Question: I want to add background color to the x axis labels in a chart line and also to put y axis above the grid line as shown in the screenshot. Is it possible to achieve this without customising the library?

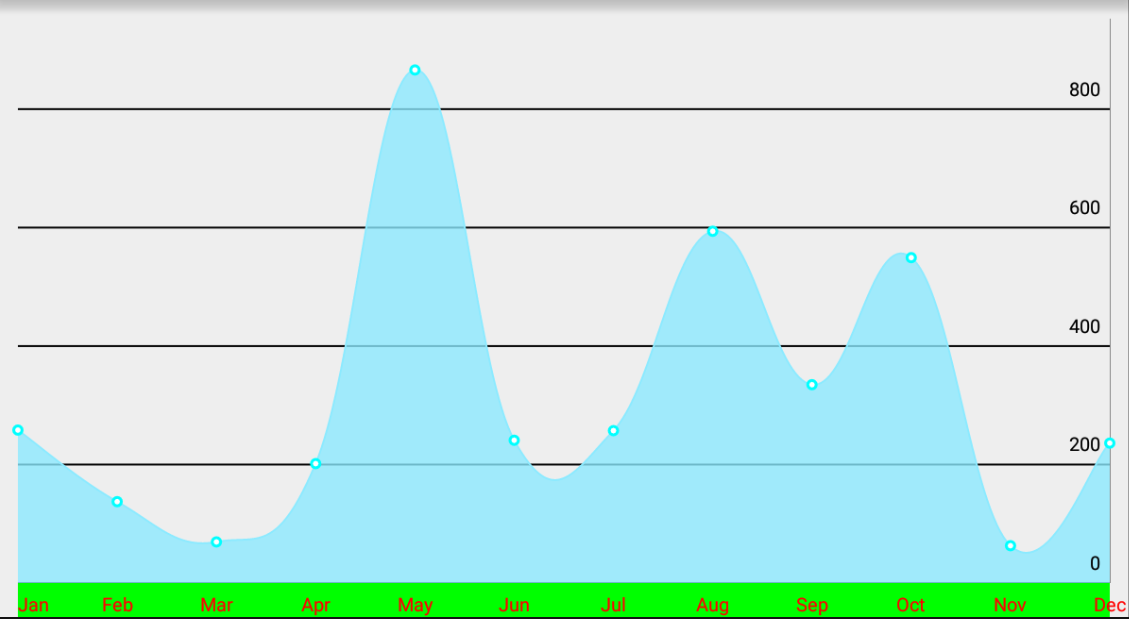
Answer: I didnt want to mess with the Library so I had to extend few classes and override few methods to meet my requirement. What I did is as follows:
extend XAxis class and override:
'''
private int mXAxisLabelBackgroundColor = Color.argb(200, 140, 234, 255);
/**
* boolen used to enable or disable label background, default is enabled
*/
private boolean mEnableLabelBackground = false;
public CustomXAxis(){
super();
}
public void setLabelBackgroundColor(int color){
mXAxisLabelBackgroundColor = color;
}
public void setLabelBackgroundColor(String colorHex){
mXAxisLabelBackgroundColor = Color.parseColor(colorHex);
}
public int getXAxisLabelBackgroundColor(){
return mXAxisLabelBackgroundColor;
}
/**
* Enable/disable X Axis label background, default is disabled.
* @param enable
*/
public void setDrawLabelBackground(boolean enable){
mEnableLabelBackground = enable;
}
/**
*
* @return boolean true if drawing label background is enabled otherwise false
*/
public boolean isDrawLabelBackgroundEnabled(){
return mEnableLabelBackground;
}
'''
Extend XAxisRenderer and override drawLabels(Canvas c, float pos). Draw a rectangle just before drawing labels.
'''
if (((CustomXAxis)mXAxis).isDrawLabelBackgroundEnabled()) {
drawLabelBackground(c);
}
'''
Extend YAxis and just add an accessor and mutator to set the Yaxis label above or below the gridline.
'''
private float mYLabelPosition = 0f;
public CustomYAxisRight(){
super(AxisDependency.RIGHT);
}
/**
* Sets the label position above or below the gridline.
* <p>use negative number to set label position above gridline.</p>
* @param position
*/
public void setYLabelPosition(float position){
mYLabelPosition = position;
}
public float getYLabelPosition(){
return mYLabelPosition;
}
'''
Extend YAxisRenderer and override drawYLabels(Canvas c, float fixedPosition, float[] positions, float offset)
'''
c.drawText(text, fixedPosition, positions[i * 2 + 1] + (offset+((CustomYAxisRight)mYAxis).getYLabelPosition()), mAxisLabelPaint);
'''
I also wanted to show gridline for Y axis label 0 when the chart starts from 0.
Override renderGridlines(Canvas c) and draw a line before other lines are drawn.
'''
if (mYAxis.isStartAtZeroEnabled()) {
mTrans.pointValuesToPixel(position);
gridLinePath.moveTo(mViewPortHandler.offsetLeft(), mViewPortHandler.contentBottom() - 1f);
gridLinePath.lineTo(mViewPortHandler.contentRight(), mViewPortHandler.contentBottom() - 1f);
// draw a path because lines don't support dashing on lower android versions
c.drawPath(gridLinePath, mGridPaint);
gridLinePath.reset();
}
'''
And finally extend LineChart and override:
'''
@Override
protected void init() {
super.init();
mAxisRight = new CustomYAxisRight();
mXAxis = new CustomXAxis();
mAxisRendererRight = new CustomYAxisRenderer(mViewPortHandler,mAxisRight,mRightAxisTransformer);
mXAxisRenderer = new CustomXAxisRenderer(mViewPortHandler, mXAxis, mLeftAxisTransformer);
}
@Override
public void setViewPortOffsets(final float left, final float top, final float right, final float bottom) {
mCustomViewPortEnabled = true;
if (((CustomXAxis)mXAxis).isDrawLabelBackgroundEnabled()){
if (bottom == 0){
//we have to leave a space for the labels to draw
_bottomOffset = 80f;
}
}
post(new Runnable() {
@Override
public void run() {
mViewPortHandler.restrainViewPort(left, top, right, _bottomOffset);
prepareOffsetMatrix();
prepareValuePxMatrix();
}
});
}
'''